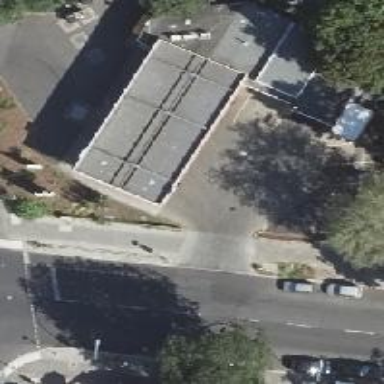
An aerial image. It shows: View of roof of building.